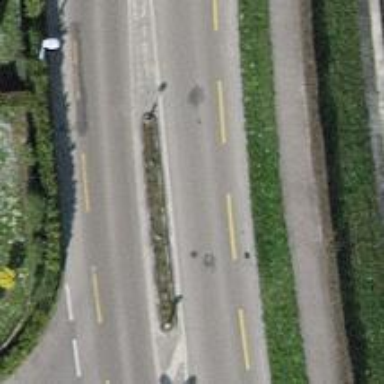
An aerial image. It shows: Secondary road with asphalt surface. There is separate cycle lane and sidewalk.